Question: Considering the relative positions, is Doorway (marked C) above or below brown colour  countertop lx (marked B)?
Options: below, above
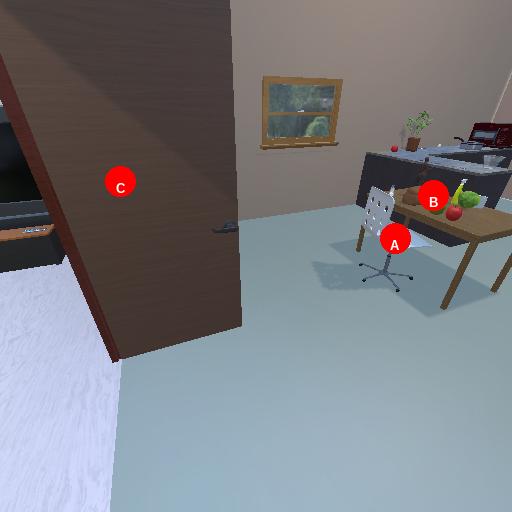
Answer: below